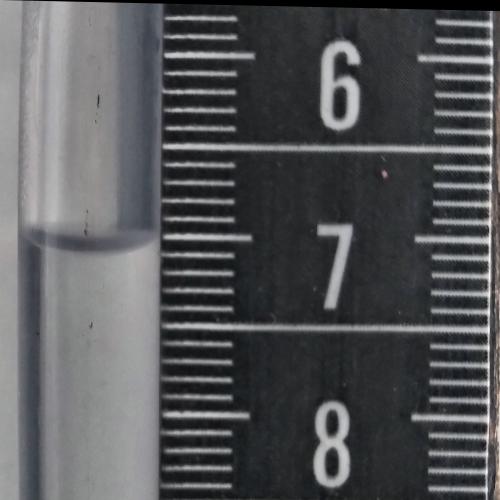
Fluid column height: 7.0 cm